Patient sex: F
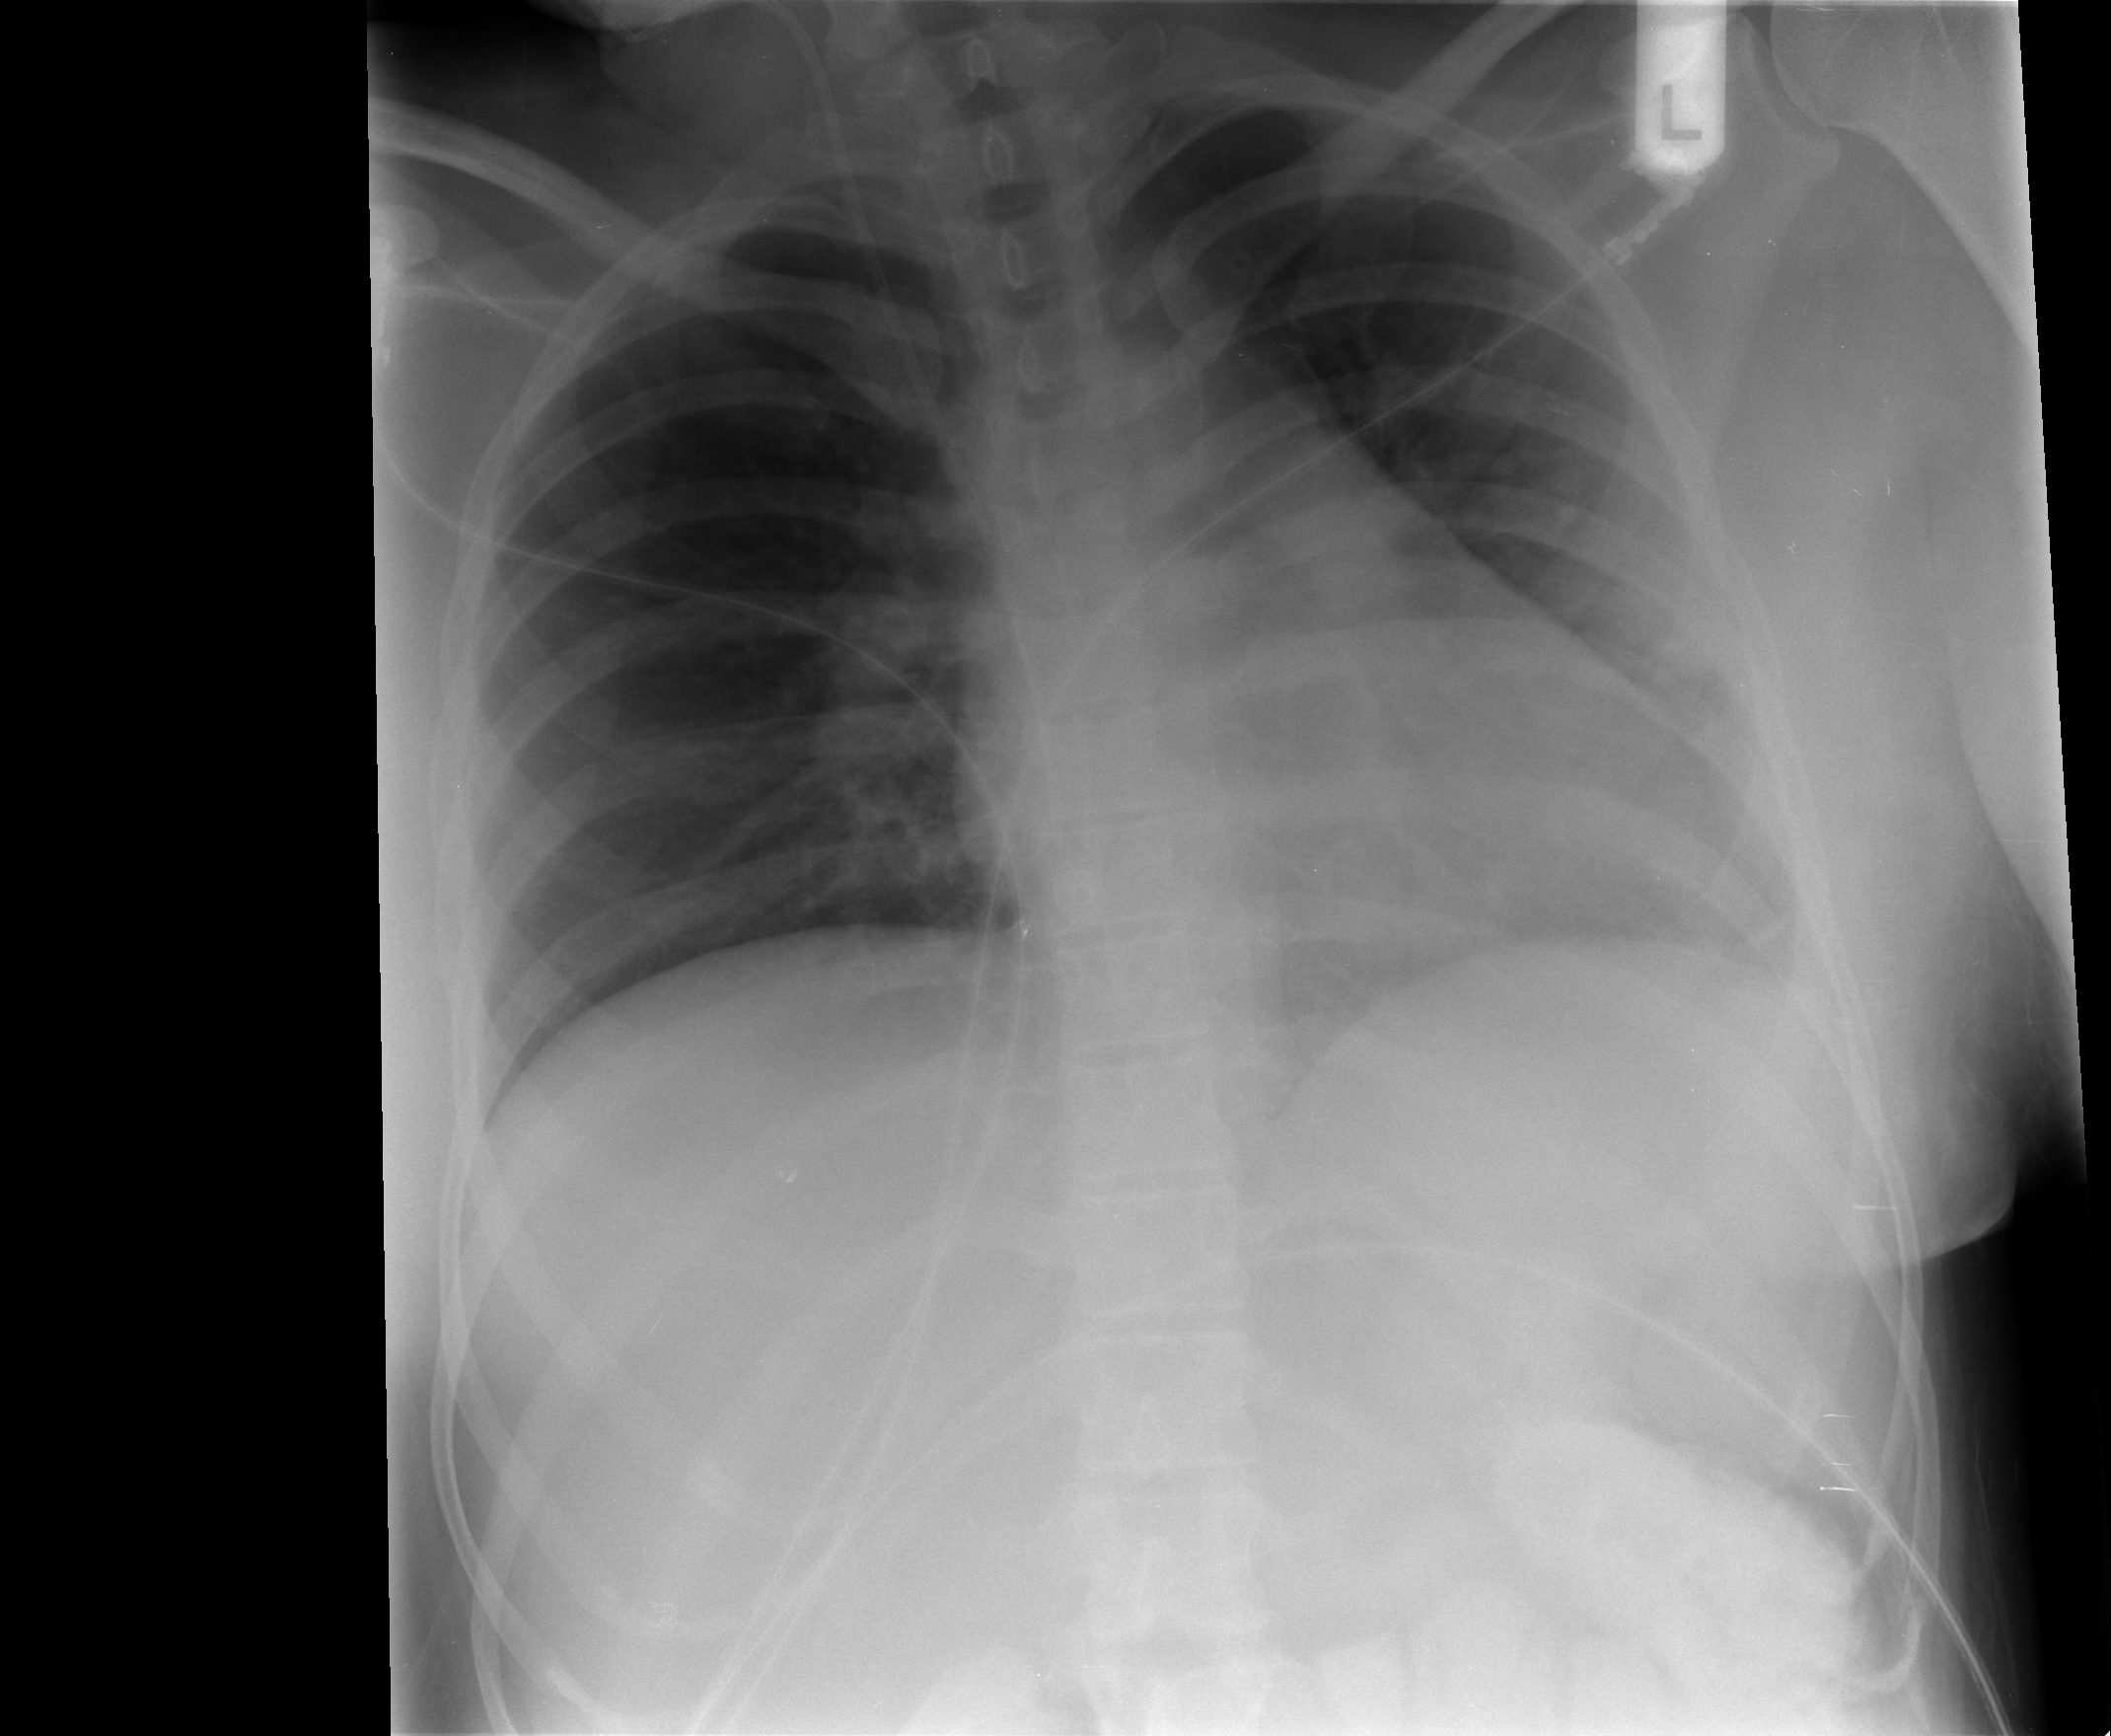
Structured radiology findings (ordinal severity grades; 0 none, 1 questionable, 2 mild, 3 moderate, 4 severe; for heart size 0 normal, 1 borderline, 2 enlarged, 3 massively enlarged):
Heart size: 1
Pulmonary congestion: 0
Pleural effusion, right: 0
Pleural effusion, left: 1
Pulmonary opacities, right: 0
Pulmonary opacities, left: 0
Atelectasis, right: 0
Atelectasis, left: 1